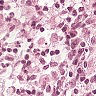
Metastatic tissue present: no